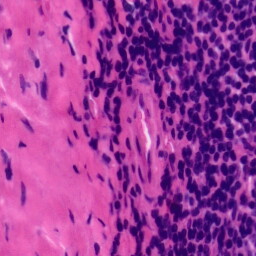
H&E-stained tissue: Tonsil